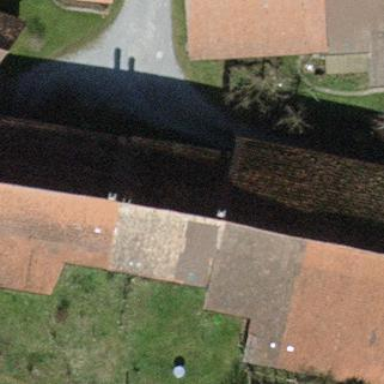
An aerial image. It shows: Farm building with gabled roof.